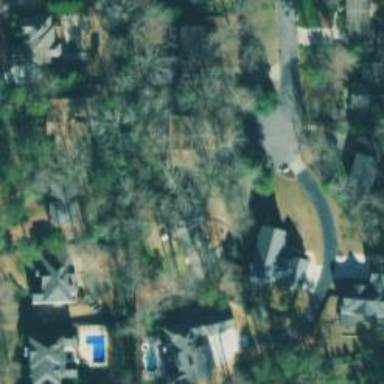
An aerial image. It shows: Driveway.